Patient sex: M
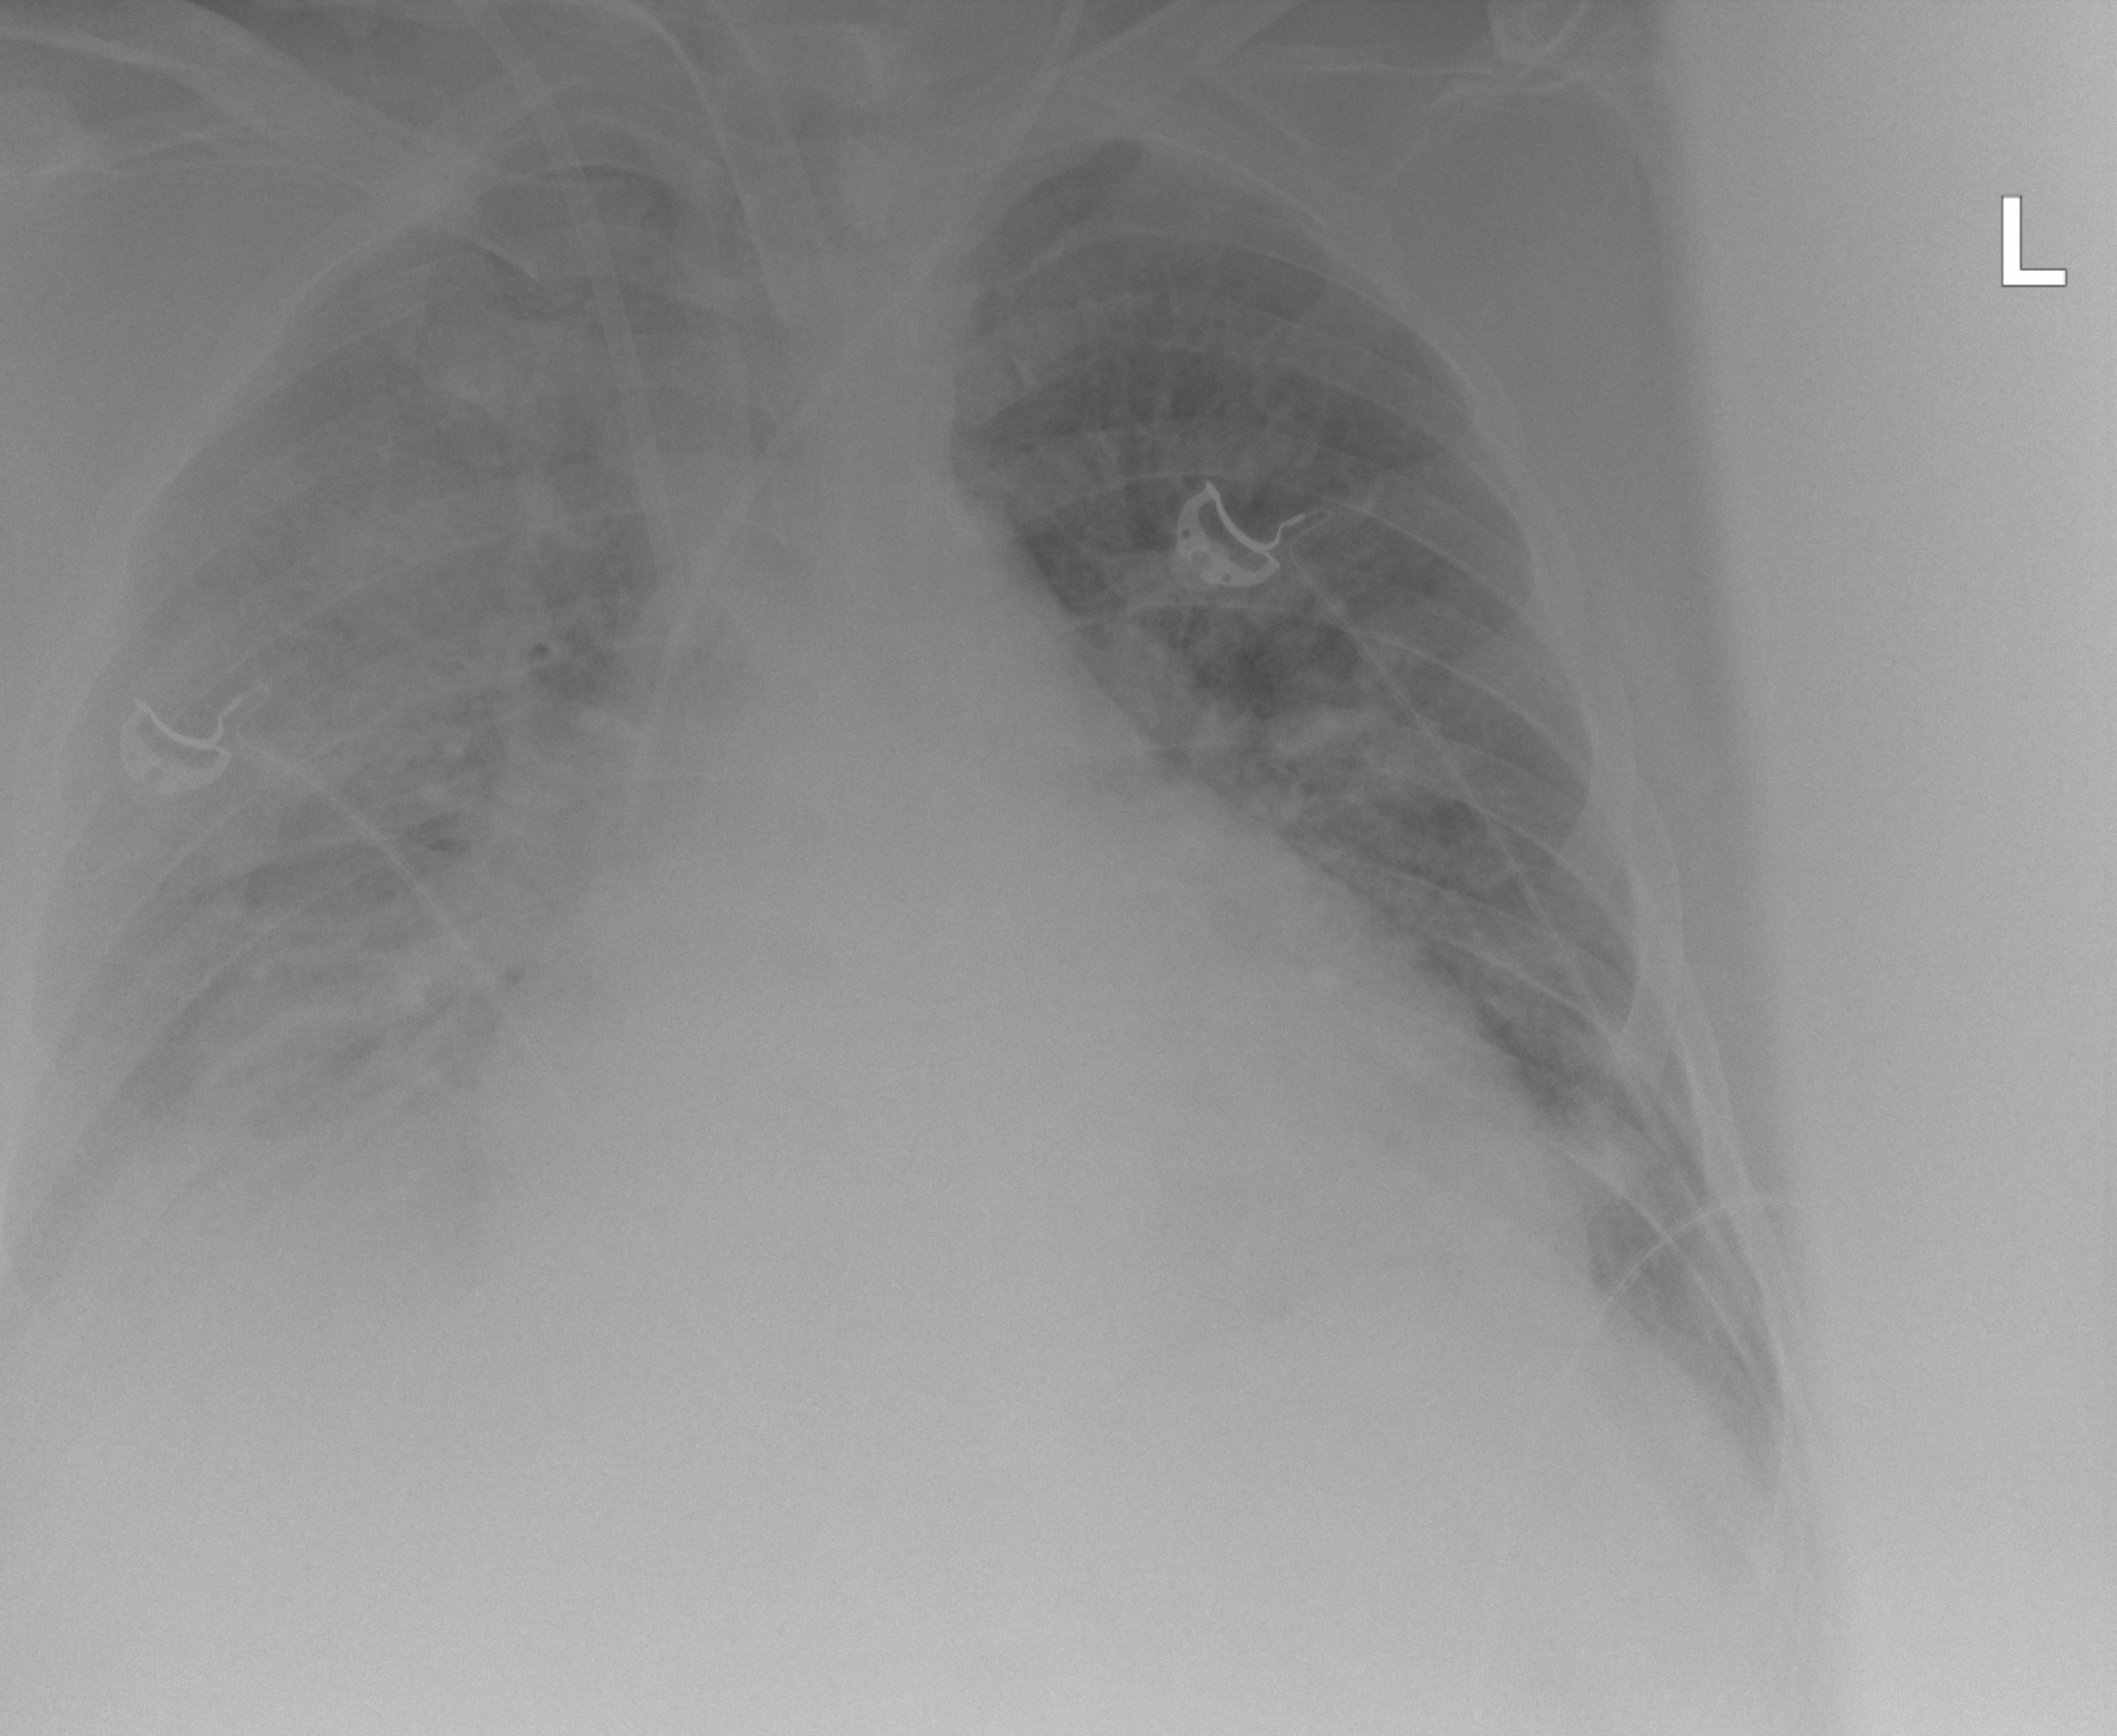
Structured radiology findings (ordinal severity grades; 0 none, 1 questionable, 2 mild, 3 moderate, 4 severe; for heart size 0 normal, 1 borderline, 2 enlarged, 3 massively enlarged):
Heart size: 3
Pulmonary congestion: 2
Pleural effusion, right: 3
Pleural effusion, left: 0
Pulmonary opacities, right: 3
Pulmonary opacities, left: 2
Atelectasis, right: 3
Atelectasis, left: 2